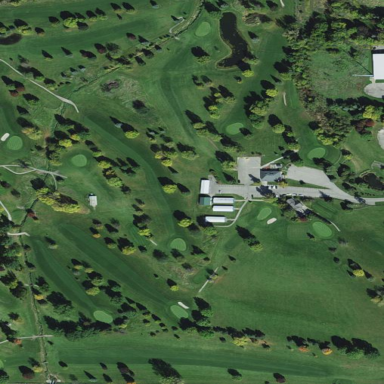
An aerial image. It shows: Golf course surrounded by greenery.